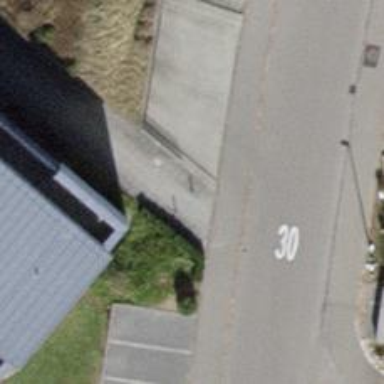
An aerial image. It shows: Bollard barrier.